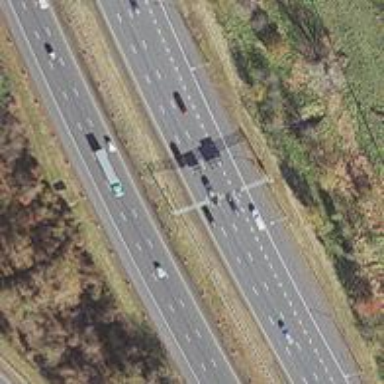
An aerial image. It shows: Asphalt motorway.